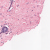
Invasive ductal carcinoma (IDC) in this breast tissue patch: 0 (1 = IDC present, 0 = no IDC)